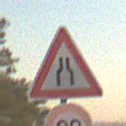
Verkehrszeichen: VerengteFahrbahn
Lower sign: Geschwindigkeit90
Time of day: SunriseSunset
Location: Outdoor (Nature)
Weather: PartlyCloudy
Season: NotSpecified
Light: Natural